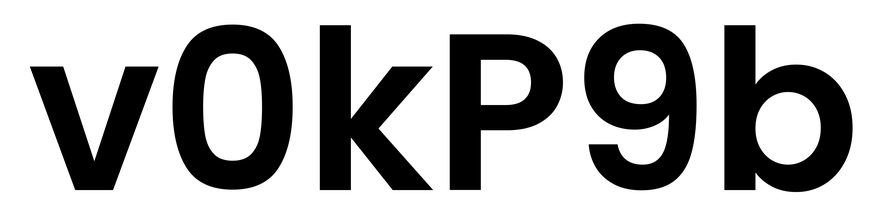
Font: Poppins-SemiBold